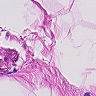
Metastatic tissue present: no